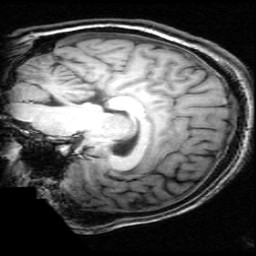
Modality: T1w
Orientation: sagittal
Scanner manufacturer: ge
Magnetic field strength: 3 T
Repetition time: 0.01221 s
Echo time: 0.005168 s